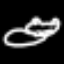
Label: frog